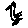
Label: bird